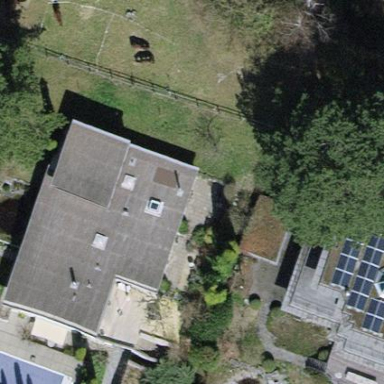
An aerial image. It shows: Detached building.